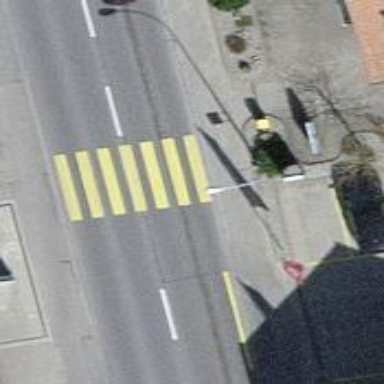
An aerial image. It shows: Pedestrian crossing with zebra markings on footway.